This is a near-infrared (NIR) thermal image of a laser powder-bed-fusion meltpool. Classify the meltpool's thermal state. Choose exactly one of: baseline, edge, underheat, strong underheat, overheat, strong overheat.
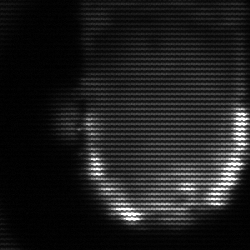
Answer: baseline